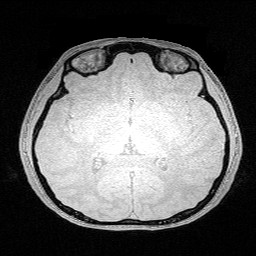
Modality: FLASH
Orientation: coronal
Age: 23
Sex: female